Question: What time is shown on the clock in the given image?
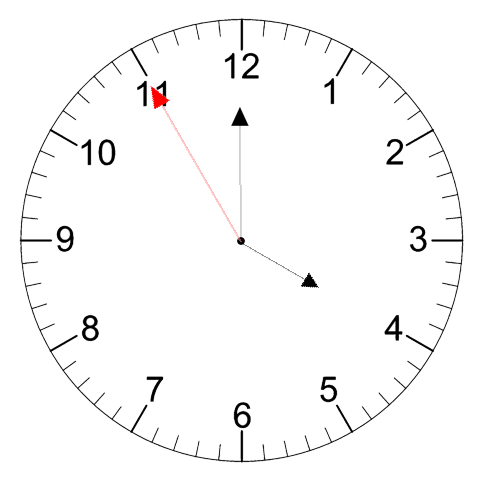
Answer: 03:59:55